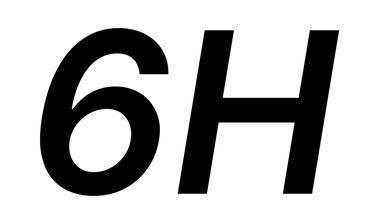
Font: Inter-Italic_SemiBold_Italic